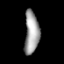
Tissue: prostate
Cell type: Endothelial cells
Senescence score: 0.6932
Nuclear area (px): 607
Mean DAPI intensity: 159.216